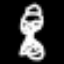
Label: hourglass